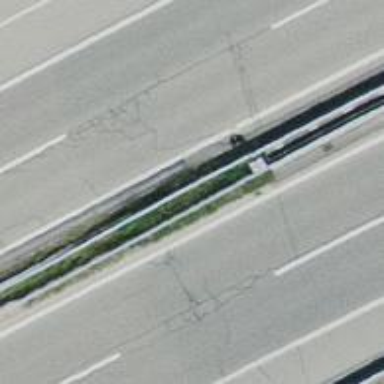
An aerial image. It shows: Guard rail.